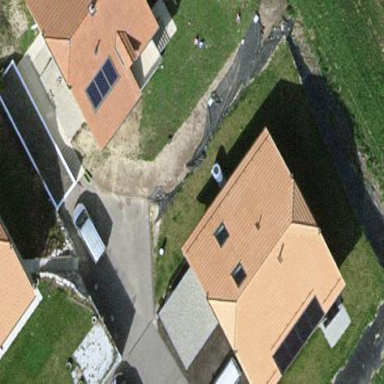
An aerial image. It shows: Simple and straightforward house.